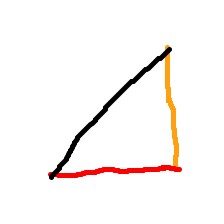
Shape: triangle